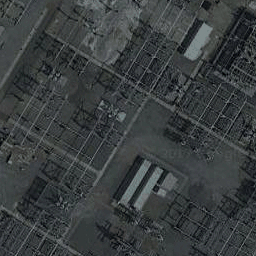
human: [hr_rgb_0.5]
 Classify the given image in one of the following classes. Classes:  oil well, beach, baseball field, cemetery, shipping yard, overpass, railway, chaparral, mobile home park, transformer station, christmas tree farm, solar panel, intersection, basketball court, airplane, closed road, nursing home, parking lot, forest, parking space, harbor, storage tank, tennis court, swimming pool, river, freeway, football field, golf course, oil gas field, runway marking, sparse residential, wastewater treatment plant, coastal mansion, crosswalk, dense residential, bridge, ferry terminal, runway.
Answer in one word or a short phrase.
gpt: transformer station